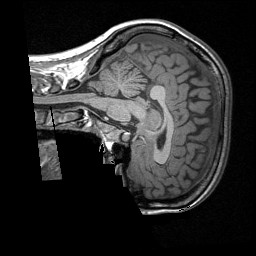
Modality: T1w
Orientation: sagittal
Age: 27
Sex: female
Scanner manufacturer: siemens
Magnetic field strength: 3 T
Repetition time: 1.64 s
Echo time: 0.00234 s